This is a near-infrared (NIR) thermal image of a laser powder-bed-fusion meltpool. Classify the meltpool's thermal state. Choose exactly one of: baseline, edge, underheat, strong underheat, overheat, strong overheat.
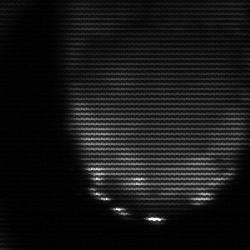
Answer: edge